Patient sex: F
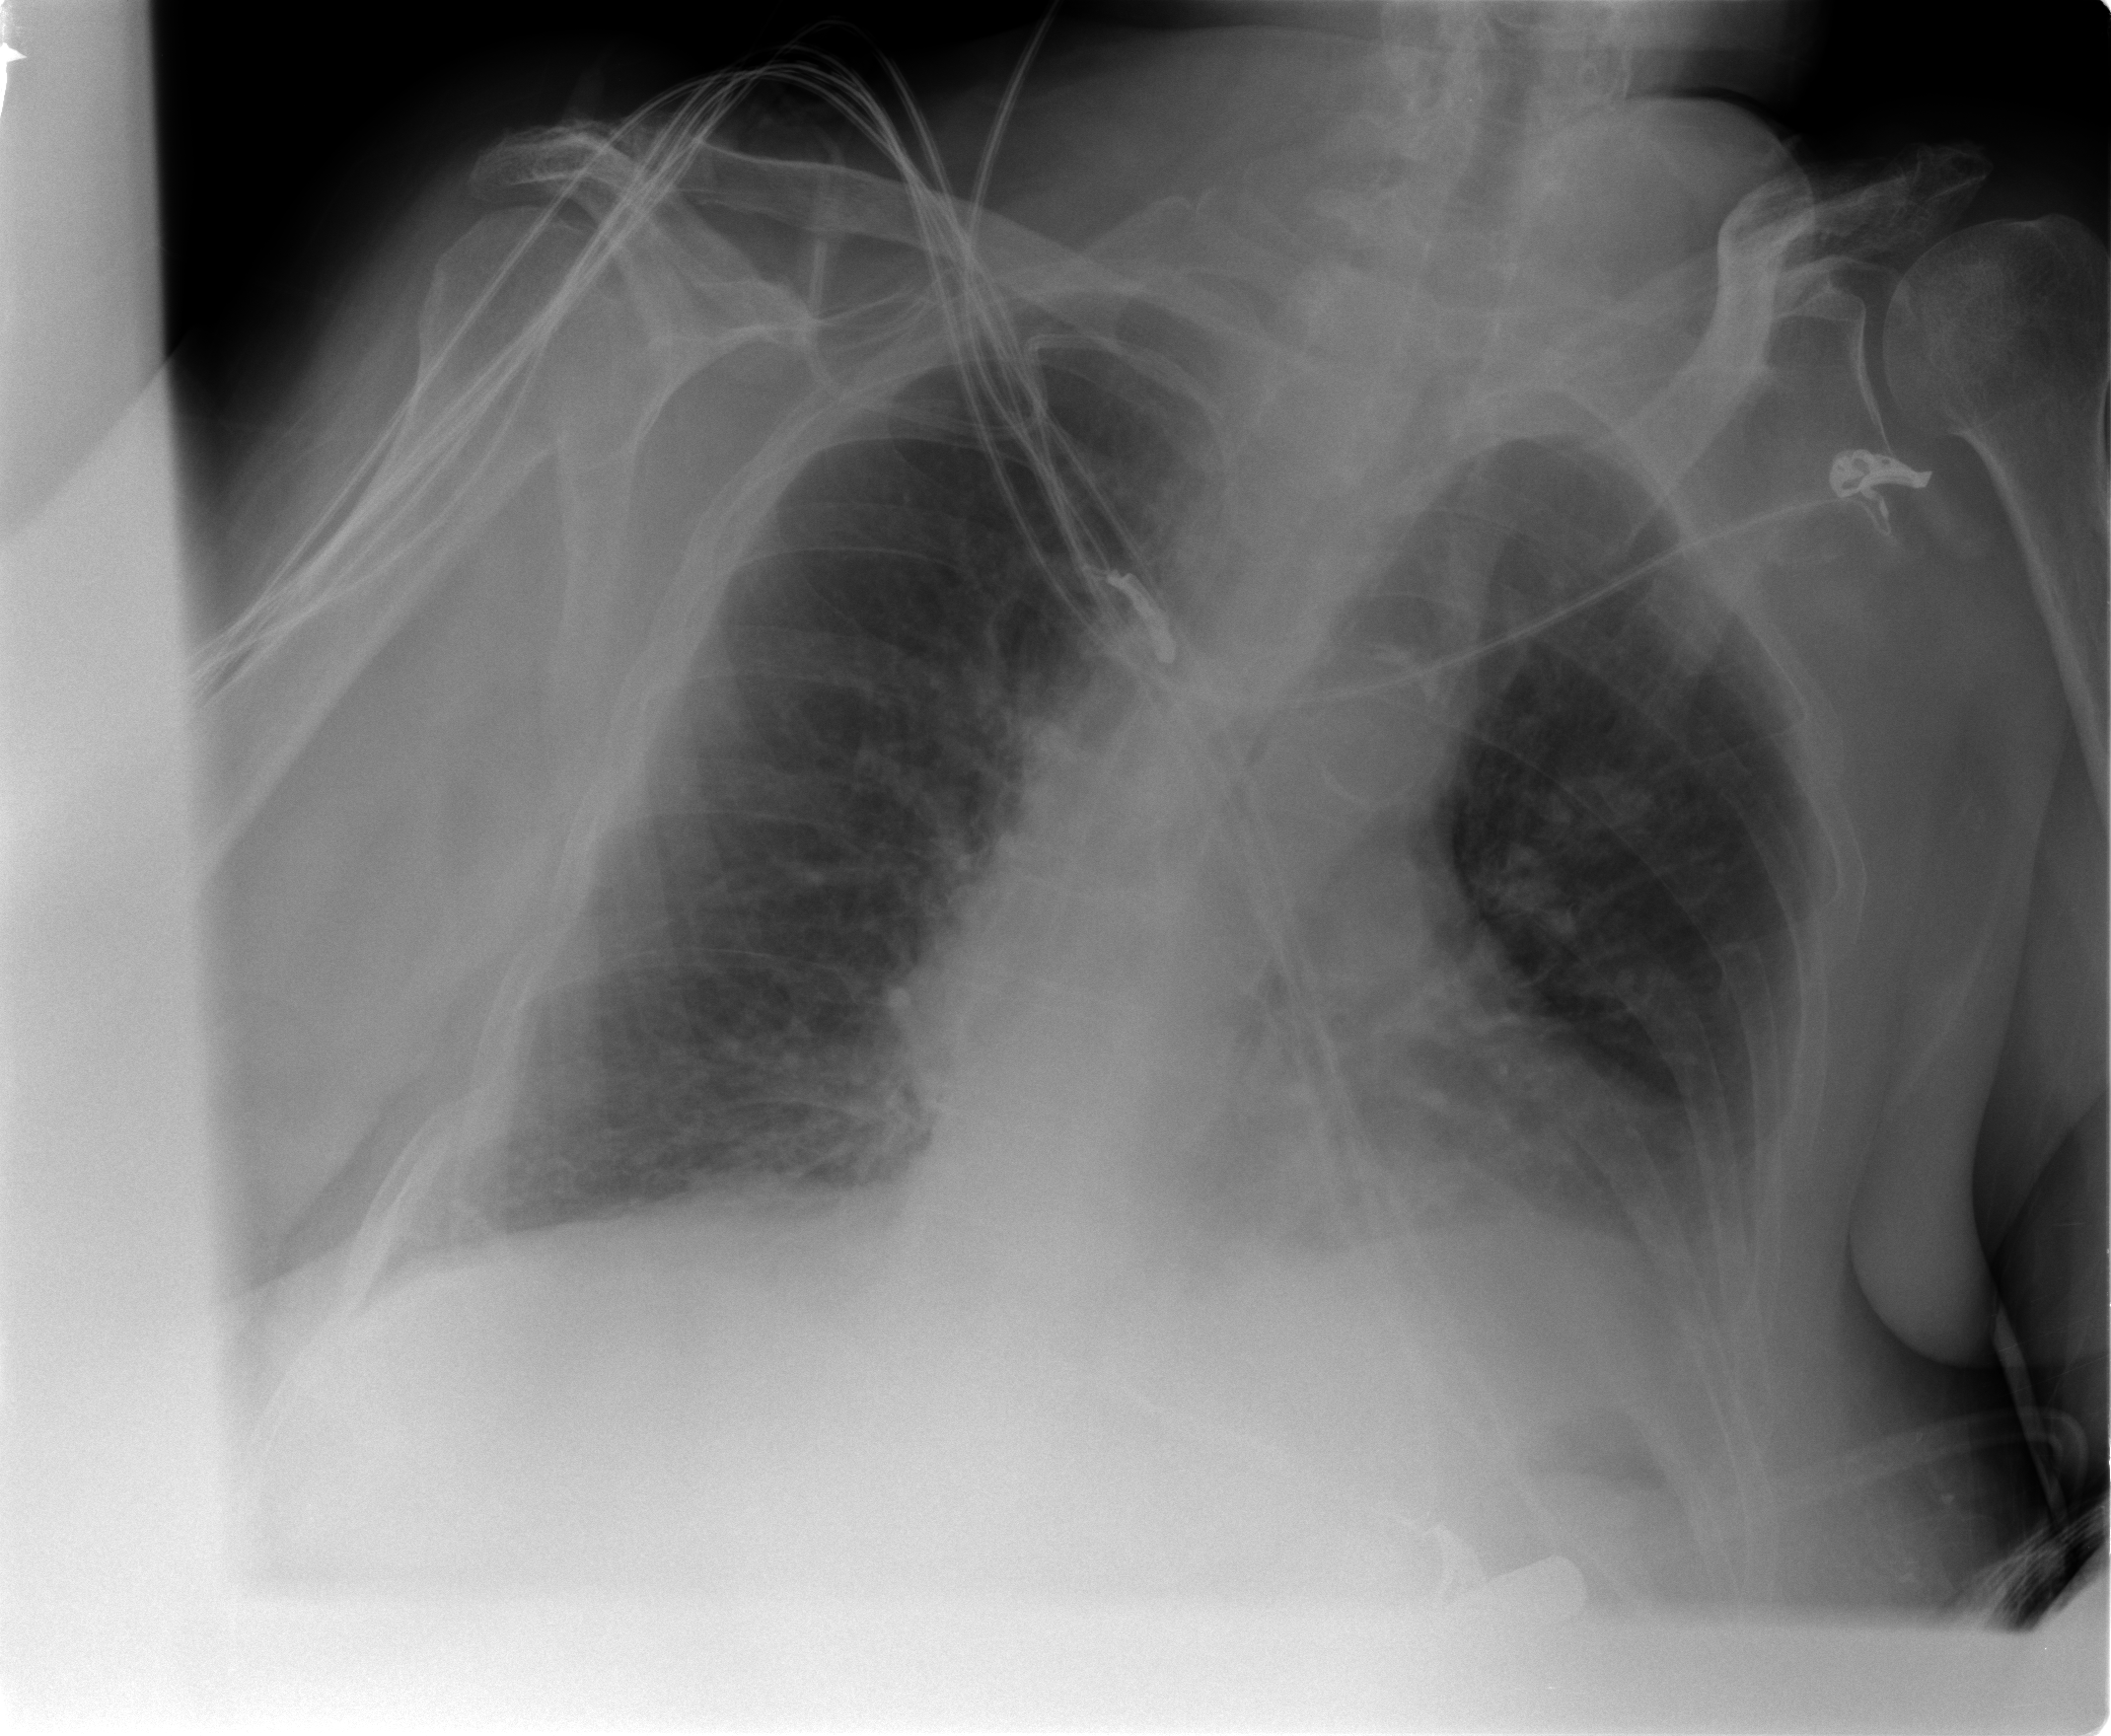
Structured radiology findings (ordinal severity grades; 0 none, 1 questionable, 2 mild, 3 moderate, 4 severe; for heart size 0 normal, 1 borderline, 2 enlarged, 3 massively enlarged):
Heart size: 2
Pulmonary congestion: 2
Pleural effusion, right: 0
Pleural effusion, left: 2
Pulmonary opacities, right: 1
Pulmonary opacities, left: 1
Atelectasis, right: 2
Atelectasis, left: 2